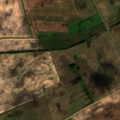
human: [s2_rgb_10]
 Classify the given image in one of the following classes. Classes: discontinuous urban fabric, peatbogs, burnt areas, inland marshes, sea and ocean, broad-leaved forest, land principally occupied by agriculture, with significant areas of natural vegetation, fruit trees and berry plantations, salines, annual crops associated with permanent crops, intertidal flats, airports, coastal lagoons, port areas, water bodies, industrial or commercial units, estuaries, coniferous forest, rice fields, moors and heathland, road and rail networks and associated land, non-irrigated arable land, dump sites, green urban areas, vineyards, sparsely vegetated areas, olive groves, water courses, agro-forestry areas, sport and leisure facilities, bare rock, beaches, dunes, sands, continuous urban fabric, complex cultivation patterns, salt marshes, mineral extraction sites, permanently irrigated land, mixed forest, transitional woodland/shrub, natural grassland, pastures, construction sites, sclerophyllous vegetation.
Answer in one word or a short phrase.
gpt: non-irrigated arable land, complex cultivation patterns